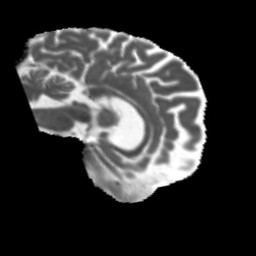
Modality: MD
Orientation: sagittal
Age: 55
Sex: male
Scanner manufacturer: siemens
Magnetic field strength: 3 T
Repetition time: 5.47 s
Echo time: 0.0854 s